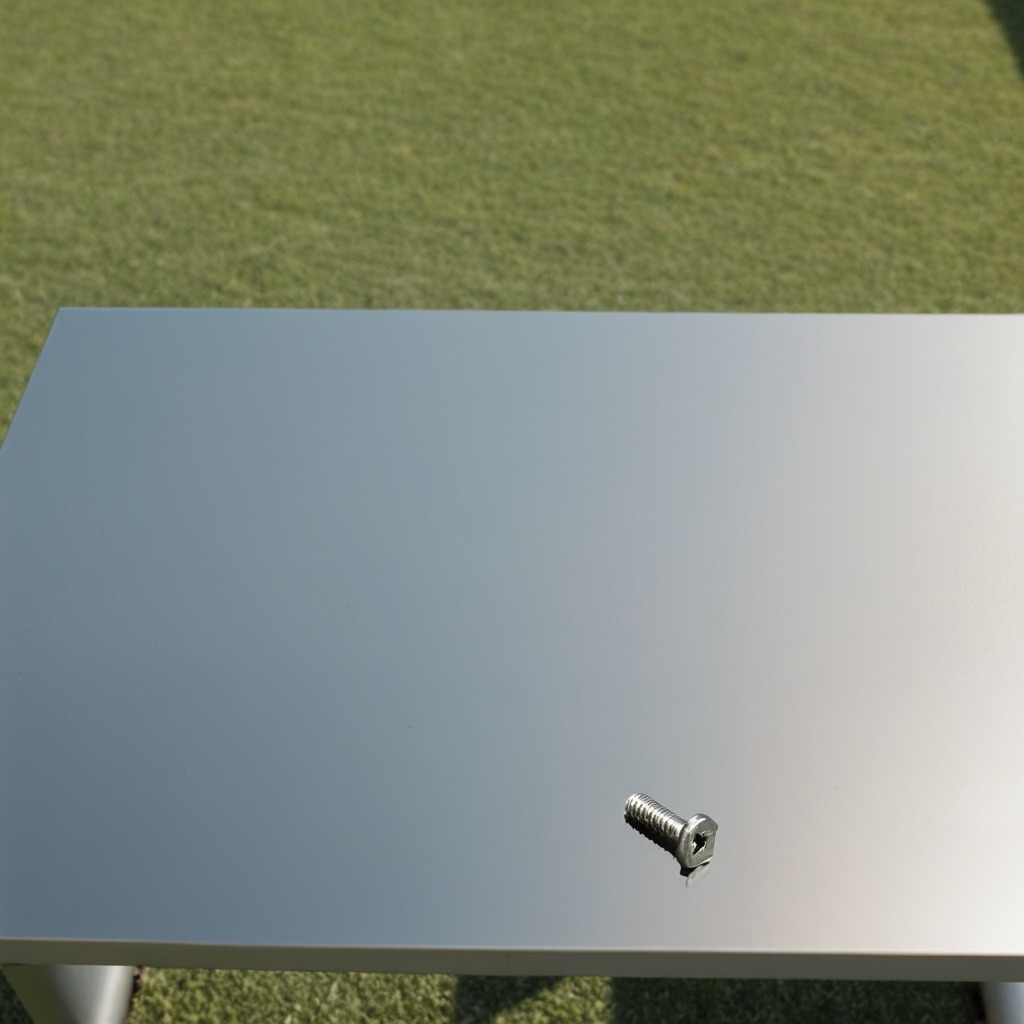
A metal screw is lying on a clean utility table in a temporary outdoor tool station afternoon light present textured surface